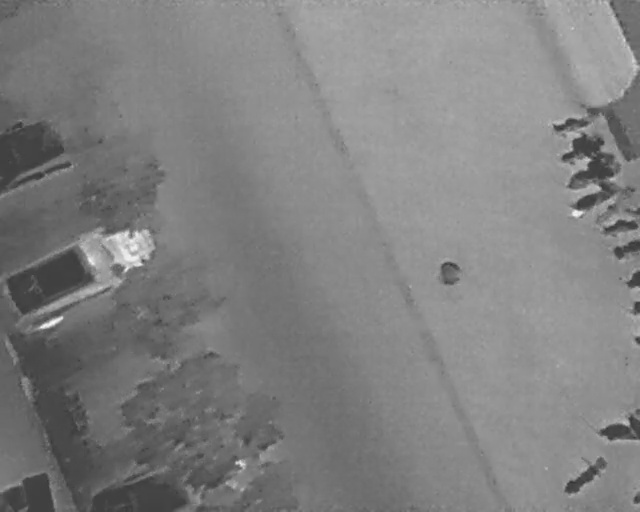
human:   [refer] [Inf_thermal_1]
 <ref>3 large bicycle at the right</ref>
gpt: <box>[[90, 26, 94, 39, 154], [90, 32, 94, 44, 154], [94, 34, 96, 44, 125]]</box>

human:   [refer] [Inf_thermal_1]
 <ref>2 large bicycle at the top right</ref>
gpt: <box>[[87, 19, 90, 28, 165], [88, 23, 93, 33, 165]]</box>

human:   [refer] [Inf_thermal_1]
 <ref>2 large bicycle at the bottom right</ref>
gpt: <box>[[94, 79, 98, 87, 2], [89, 87, 93, 97, 144]]</box>

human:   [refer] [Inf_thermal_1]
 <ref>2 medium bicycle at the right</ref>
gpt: <box>[[95, 40, 98, 47, 2], [95, 46, 99, 51, 2]]</box>

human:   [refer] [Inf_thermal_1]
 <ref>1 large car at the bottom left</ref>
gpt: <box>[[21, 77, 31, 109, 2]]</box>

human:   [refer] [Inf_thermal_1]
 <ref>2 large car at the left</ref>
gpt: <box>[[0, 21, 12, 38, 2], [3, 39, 20, 69, 2]]</box>